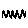
Label: zigzag